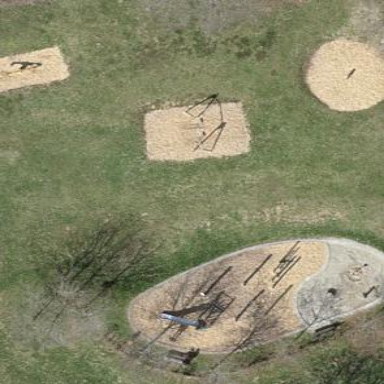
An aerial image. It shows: Playground area for leisure land.